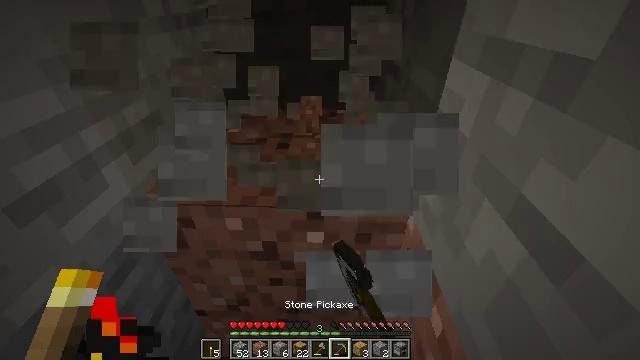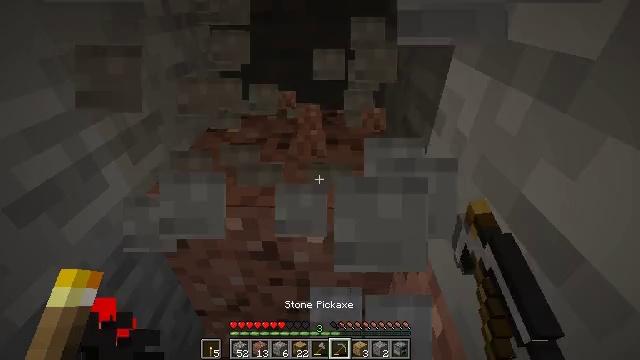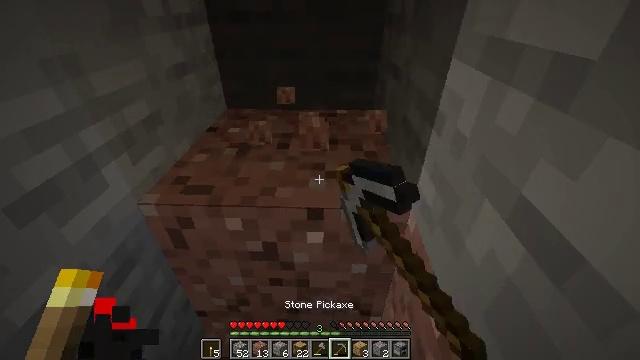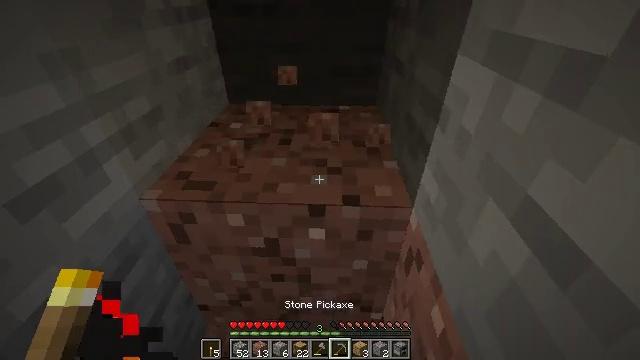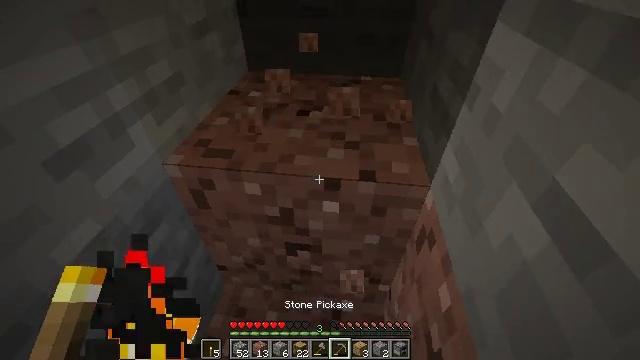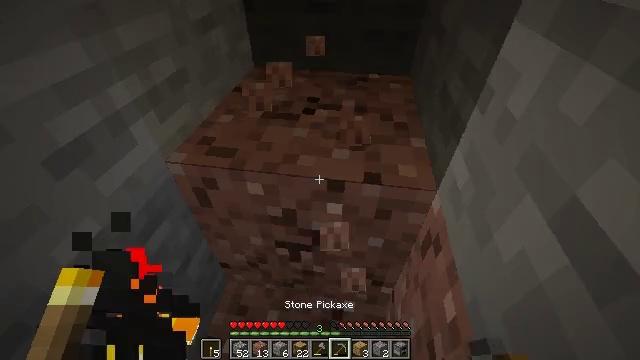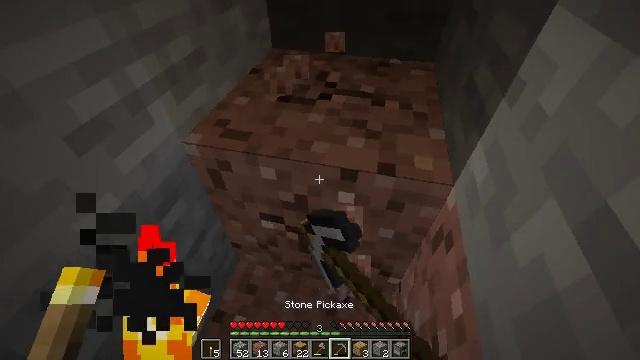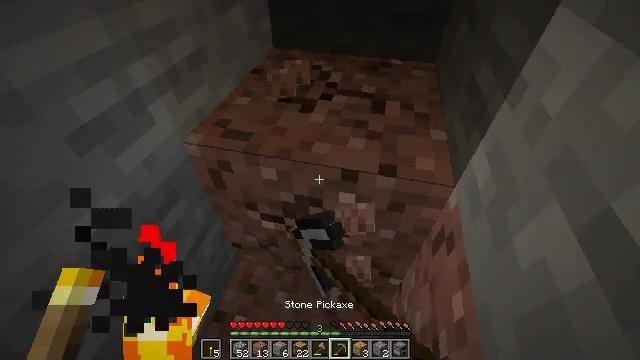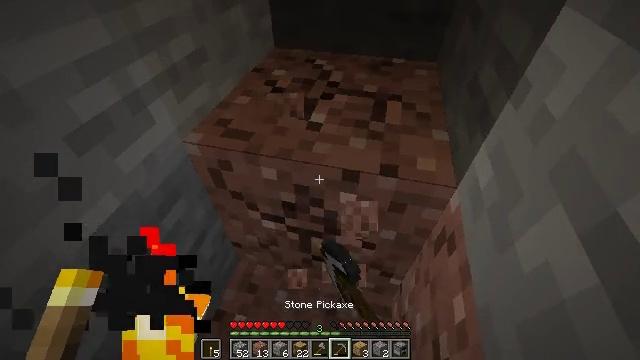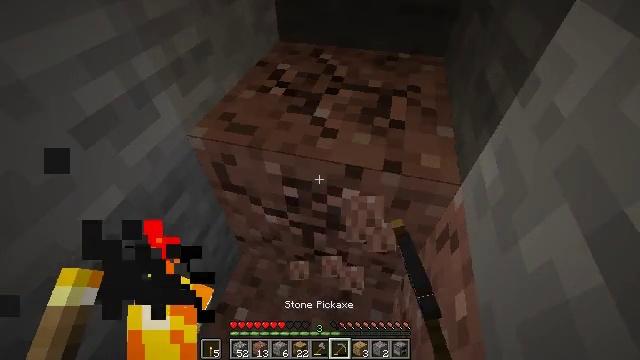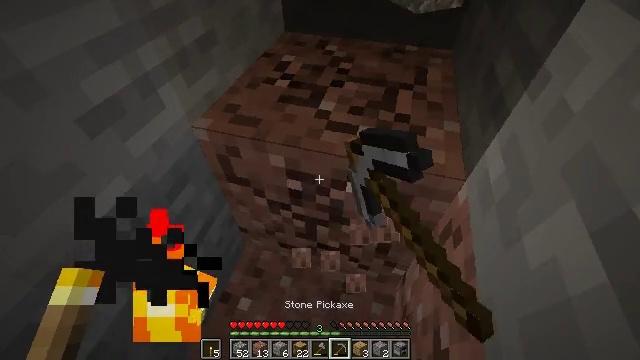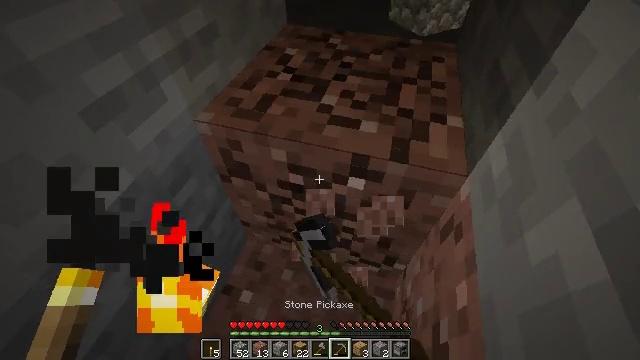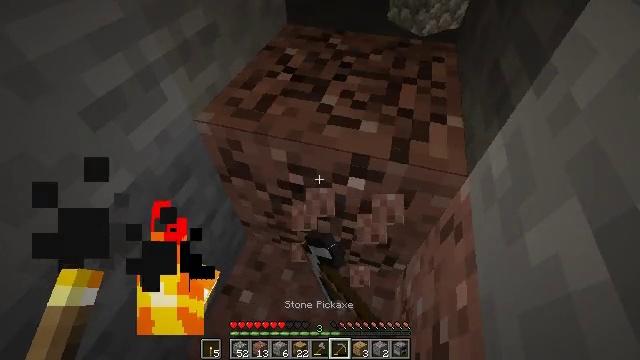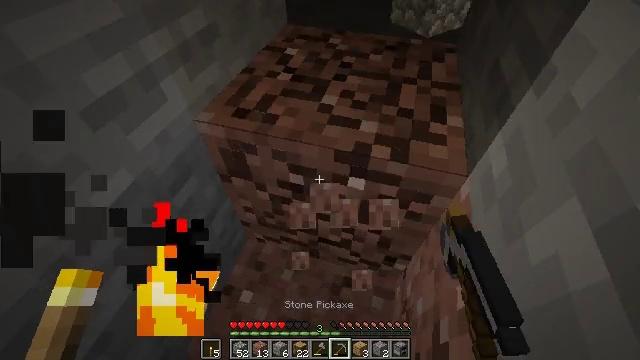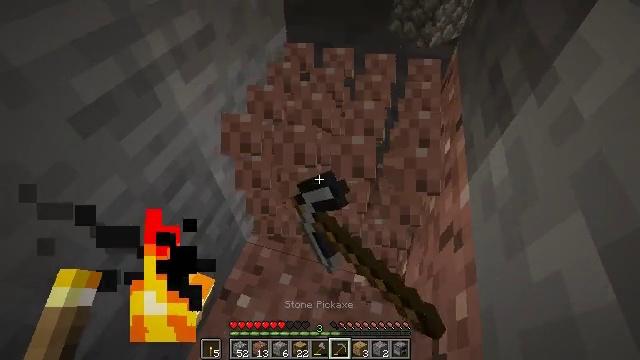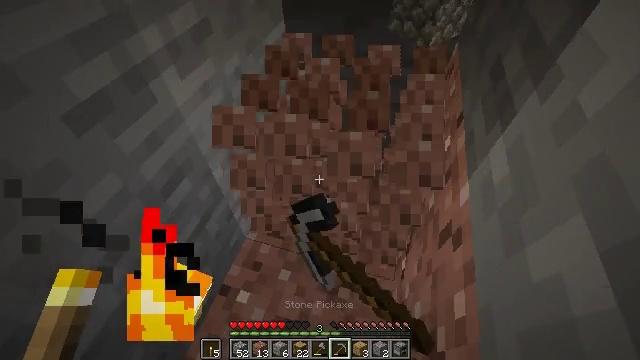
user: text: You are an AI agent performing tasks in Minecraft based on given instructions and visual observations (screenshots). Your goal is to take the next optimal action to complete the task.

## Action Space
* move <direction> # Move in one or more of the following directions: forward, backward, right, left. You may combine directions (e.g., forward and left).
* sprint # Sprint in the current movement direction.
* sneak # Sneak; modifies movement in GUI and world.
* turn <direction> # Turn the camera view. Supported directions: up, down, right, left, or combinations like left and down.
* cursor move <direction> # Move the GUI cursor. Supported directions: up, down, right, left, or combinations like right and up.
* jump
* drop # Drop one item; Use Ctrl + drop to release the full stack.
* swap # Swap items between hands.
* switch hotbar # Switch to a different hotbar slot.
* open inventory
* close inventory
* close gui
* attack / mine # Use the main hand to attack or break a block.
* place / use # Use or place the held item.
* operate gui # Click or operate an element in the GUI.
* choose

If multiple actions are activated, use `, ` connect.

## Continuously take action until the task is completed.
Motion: motion action
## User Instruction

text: Collect granite for building materials.
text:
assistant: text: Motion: attack / mine
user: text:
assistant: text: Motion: move right, attack / mine
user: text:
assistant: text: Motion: move right, turn down, attack / mine
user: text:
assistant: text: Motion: move right, turn left and down, attack / mine
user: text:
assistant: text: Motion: move right, turn left, attack / mine
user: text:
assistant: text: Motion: turn left and down, attack / mine
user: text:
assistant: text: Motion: attack / mine
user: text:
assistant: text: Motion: attack / mine
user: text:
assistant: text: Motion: turn left and down, attack / mine
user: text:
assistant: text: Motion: turn left and down, attack / mine
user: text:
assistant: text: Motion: turn down, attack / mine
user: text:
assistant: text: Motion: attack / mine
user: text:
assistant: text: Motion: attack / mine
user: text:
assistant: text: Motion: move right, attack / mine
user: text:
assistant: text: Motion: move right, turn down, attack / mine
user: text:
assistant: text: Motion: move right, turn down, attack / mine
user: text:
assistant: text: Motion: move right, attack / mine
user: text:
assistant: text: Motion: move right, attack / mine
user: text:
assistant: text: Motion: attack / mine
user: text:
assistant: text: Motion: turn down, attack / mine
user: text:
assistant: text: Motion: turn down, attack / mine
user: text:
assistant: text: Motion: turn down, attack / mine
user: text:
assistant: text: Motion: attack / mine
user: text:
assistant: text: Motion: attack / mine
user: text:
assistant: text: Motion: attack / mine
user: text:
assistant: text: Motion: attack / mine
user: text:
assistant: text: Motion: attack / mine
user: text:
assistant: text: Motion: attack / mine
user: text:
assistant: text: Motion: move right, attack / mine
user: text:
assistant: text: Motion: move right, attack / mine